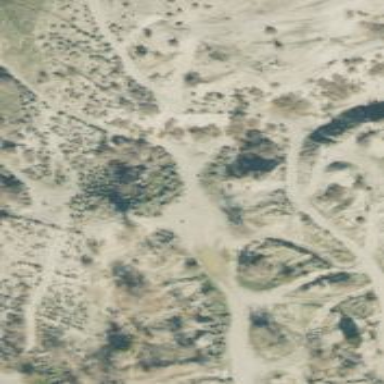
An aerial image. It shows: Disc golf hole.